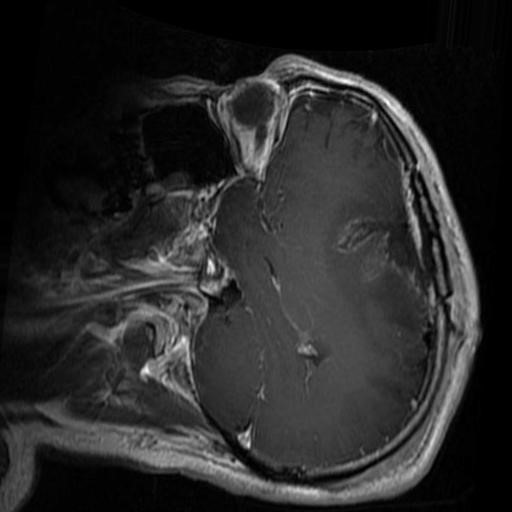
Label: brain_glioma